Field crop: maize
Growth stage: 1
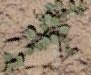
Species: convolvulus